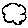
Label: cloud